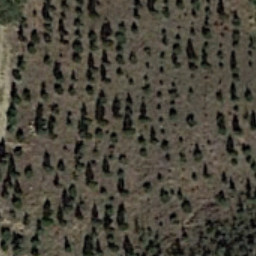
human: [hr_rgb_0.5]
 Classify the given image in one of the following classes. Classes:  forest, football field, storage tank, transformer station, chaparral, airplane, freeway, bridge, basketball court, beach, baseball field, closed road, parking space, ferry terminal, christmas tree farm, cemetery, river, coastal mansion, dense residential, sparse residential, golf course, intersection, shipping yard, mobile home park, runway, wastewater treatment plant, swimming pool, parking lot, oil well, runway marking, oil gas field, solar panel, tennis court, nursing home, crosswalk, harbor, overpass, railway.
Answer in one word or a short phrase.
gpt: christmas tree farm